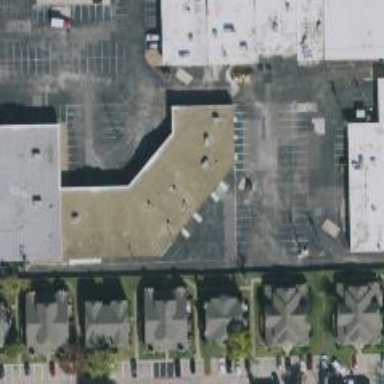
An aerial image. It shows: Retail building.